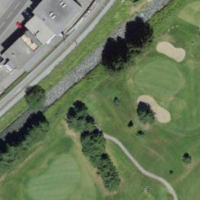
EUNIS habitat code: 53
Species observed at this site:
Regulus regulus